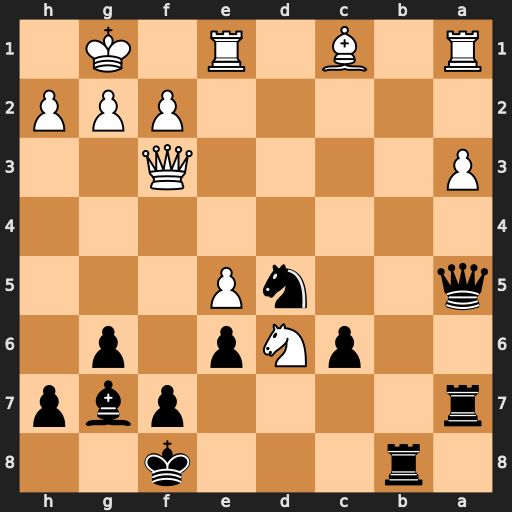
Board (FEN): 1r3k2/r4pbp/2pNp1p1/q2nP3/8/P4Q2/5PPP/R1B1R1K1
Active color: b
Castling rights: -
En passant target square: -
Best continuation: Qxe1#